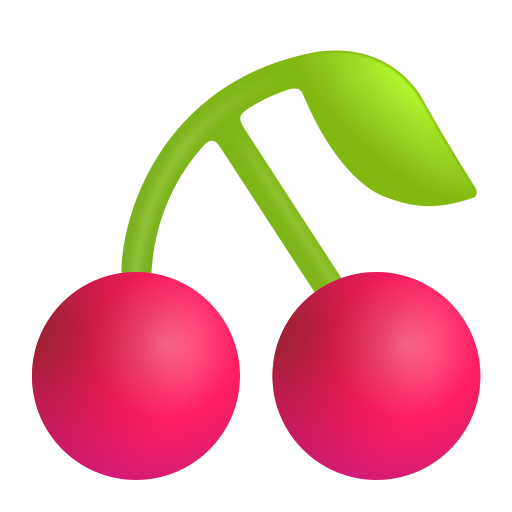
cherries color